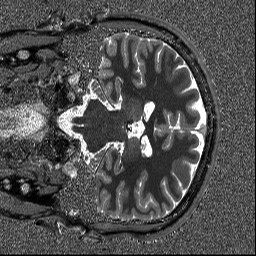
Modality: T1map
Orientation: coronal
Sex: male